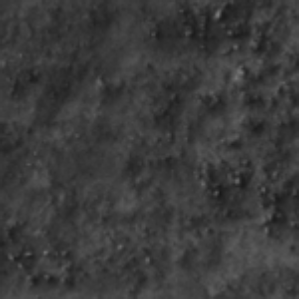
Label: frost